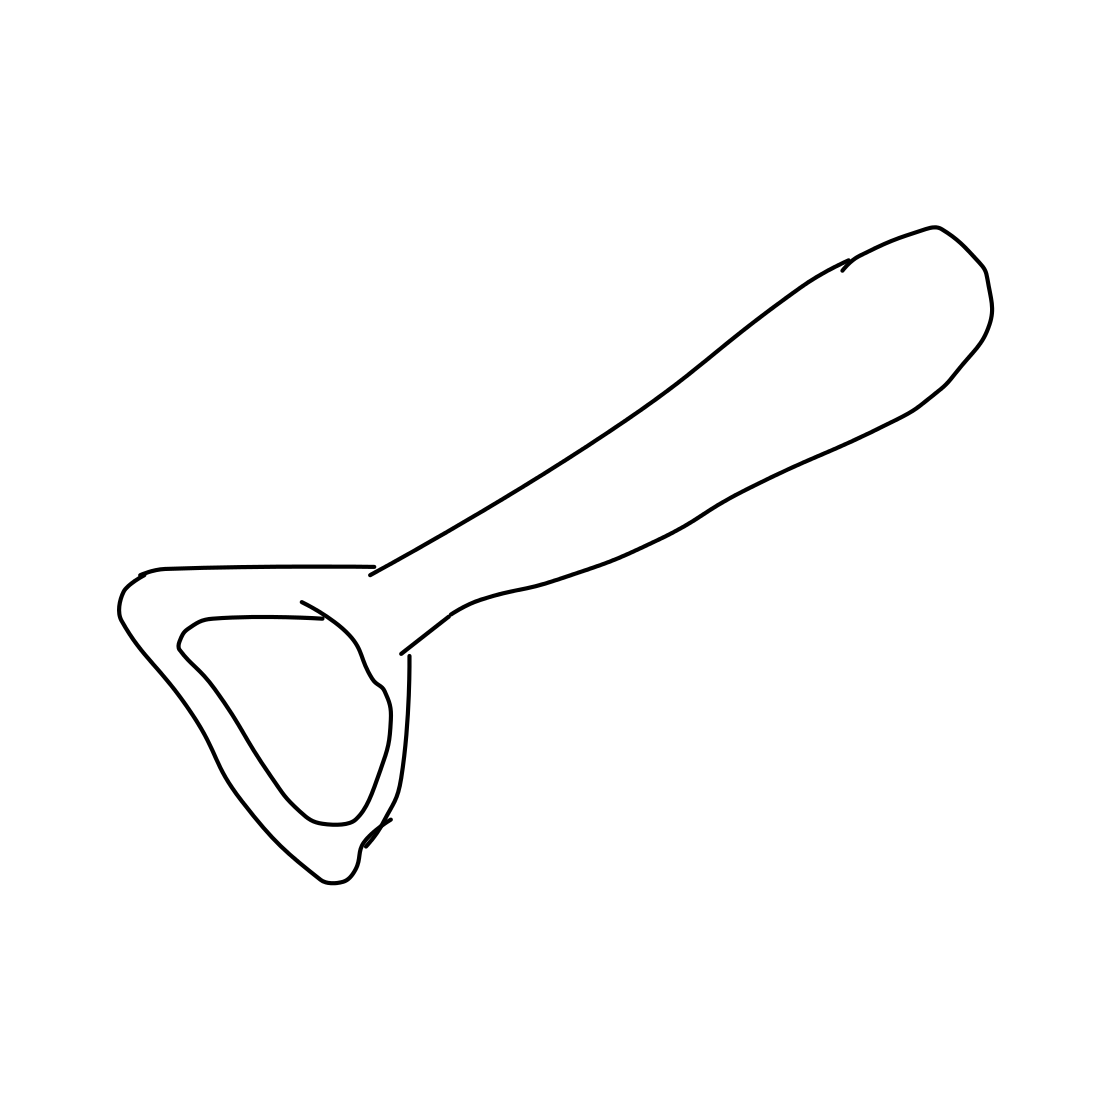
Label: bottle opener